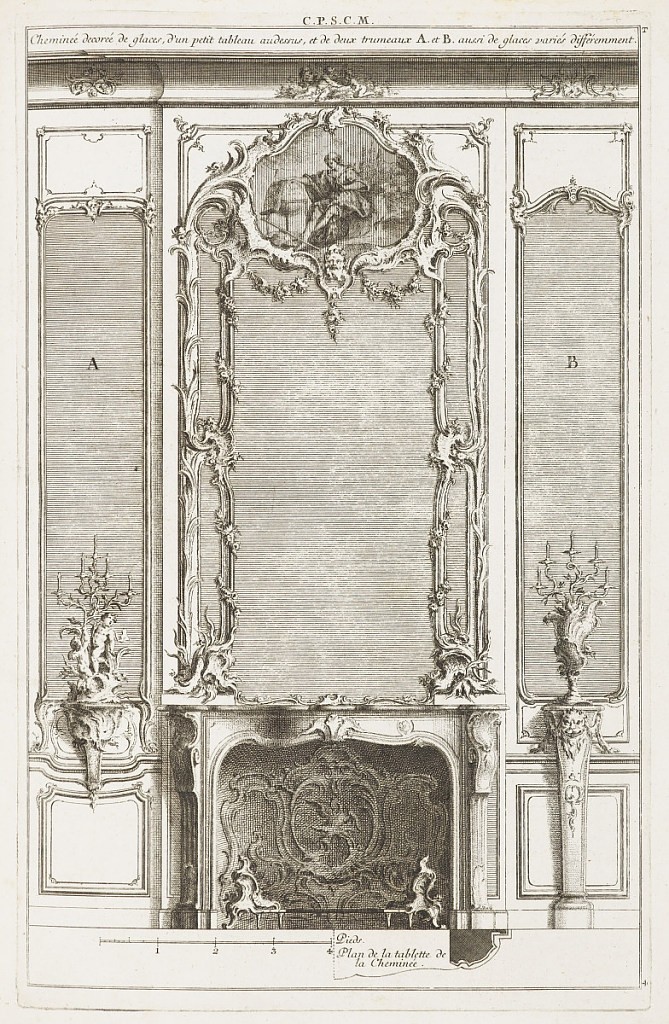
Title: Chiminée decorée de glaces (Fireplace Decorated with Mirrors), in Livre de décoration de lambris (Book of Panelling Decoration)
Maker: François de Cuvilliés the Elder, Belgian, 1695 - 1768
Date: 1695–1768
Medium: Engraving and etching on white laid paper
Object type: Print
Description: Fireplace with andirons in Rococo motif, shaped like flames. On left, pedestal supports candelabrum decorated with putti; on right, pedestal supports candelabrum with rocaille motif; behind each are mirrors, left: A; right: B. At center, a mirror framed with rocaille and leaf motifs; at top a mask and image of classical figure with hand on globe in landscape.